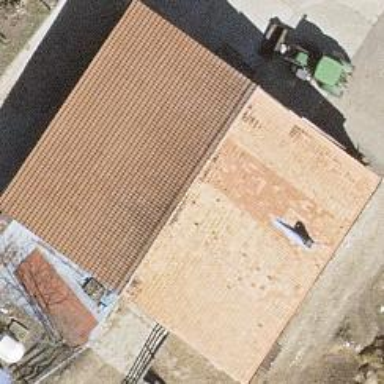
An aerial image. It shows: Farm auxiliary building with gabled roof.